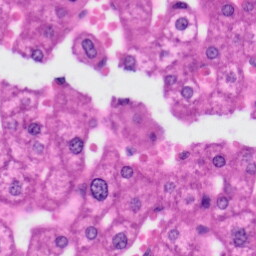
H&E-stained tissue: Liver